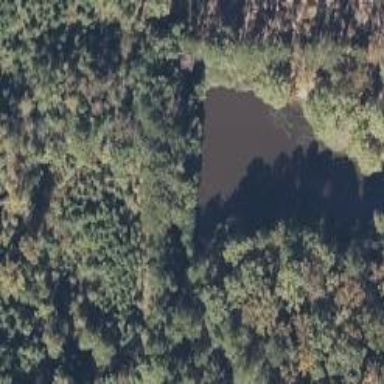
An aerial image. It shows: Peaceful pond surrounded by nature.